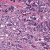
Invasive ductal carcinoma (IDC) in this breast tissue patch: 1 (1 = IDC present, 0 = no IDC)